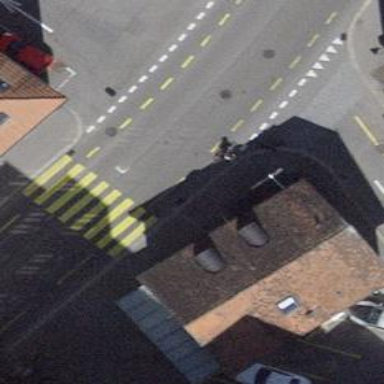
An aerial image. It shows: Sidewalk.